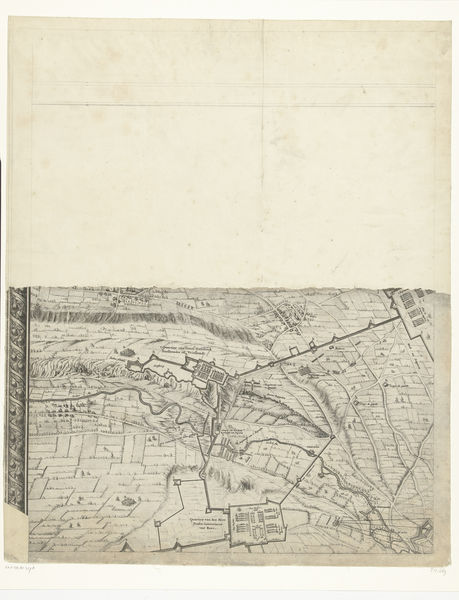
Titel: Grote kaart van het beleg van Maastricht, 1632, plaat 1
Künstler: Salomon Savery
Standort: Amsterdam
Institution: Rijksmuseum
Schlagwörter: white, black, gray, grey, old, wall, brown, building, hills, house, water, village, river, road, drawing, paper, frame, castle, features, sketch, cliffs, town, city, plan, square, walls, scale, signature, map, lines, fields, train, page, torn, fragment, sepia, key, unfinished, estate, fortification, trian, roads, valleys, legend, straight, layout, direction, infrastructure, half, ripped, zeichnungen, drawn, maps, karte, manse, curving, plot, plots, scae, stadtplan, land use, defences, mape, featurs, snaking, battle plan